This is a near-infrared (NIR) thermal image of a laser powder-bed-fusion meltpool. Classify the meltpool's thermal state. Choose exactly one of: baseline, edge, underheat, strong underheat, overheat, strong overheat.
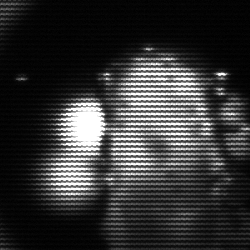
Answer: strong underheat